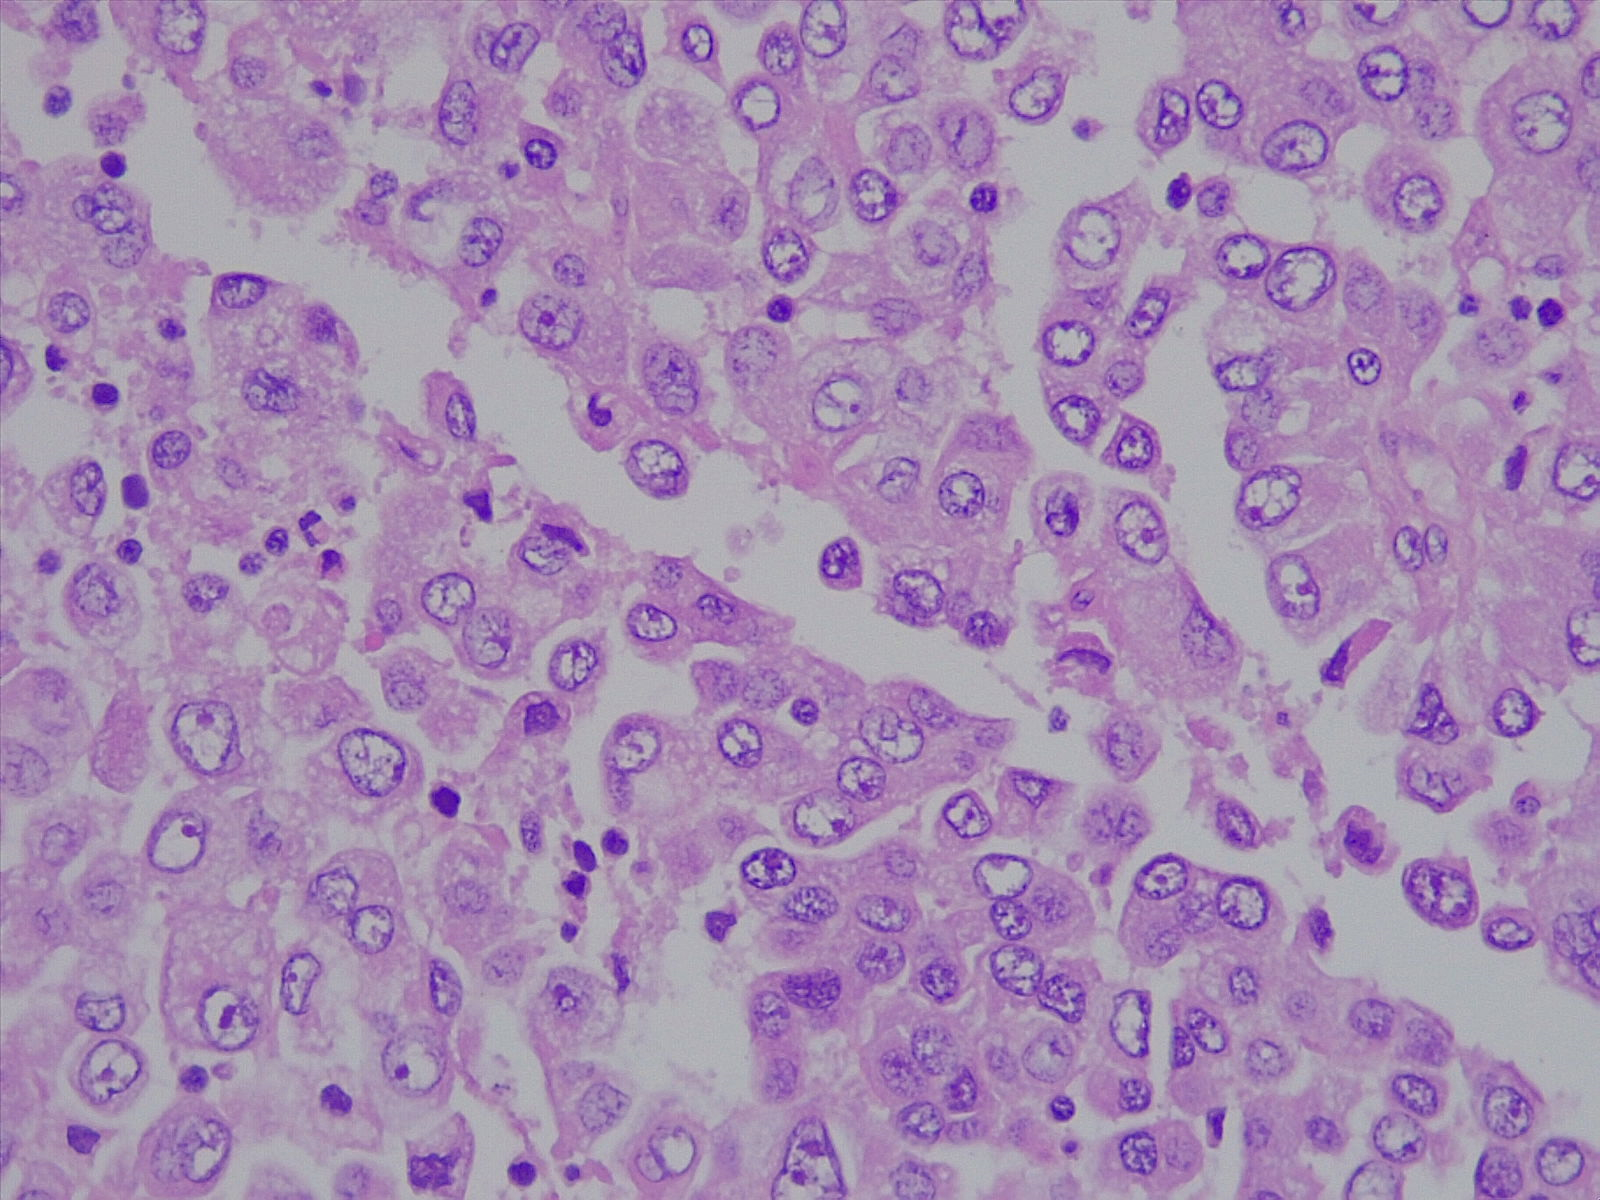
Label: lung adenocarcinoma, poorly differentiated